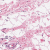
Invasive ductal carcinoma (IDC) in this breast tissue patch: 0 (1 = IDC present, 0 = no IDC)